Question: I'm writing a state machine which controls data flow from a chip by setting and reading read/write enables. My clock is running at 27 MHz giving a period of 37 ns. However the specification for the chip I'm communicating with requires I hold my 'read request' signal for at least 50 ns. Of course this isn't possible to do in one cycle since my period is 37 ns.
I have considered I could create an additional state which does nothing but flag the next state to be the one I actually complete the read on, hence adding another period delay (meaning I hold 'read request' for 74 ns), but this doesn't sound like good practice.
The other option is perhaps to use a counter, but I wonder if there's perhaps yet another option I haven't visited yet?
How should one implement delay in a state machine when a state should last longer than one clock period?
Thanks!

(T1 must be greater than 50 ns)
Please <URL> for the full datasheet.
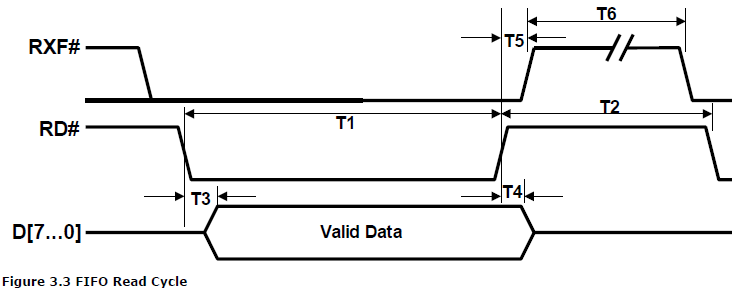
Answer: Delays are only reliably doable using the clock - adding an extra "tick" either via an extra state or using a counter in the existing state is perfectly acceptable to my mind. The counter has the possibility of being more flexible if you re-use the same state machine with a slower external chip (or if you use a different clock frequency to feed the FPGA) - you can just change the maximum count, instead of adding multiple "wait" states to the state machine.